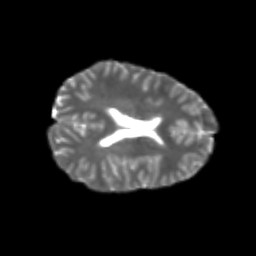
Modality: T2w
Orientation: axial
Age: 20
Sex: female
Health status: healthy
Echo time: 0.074 s